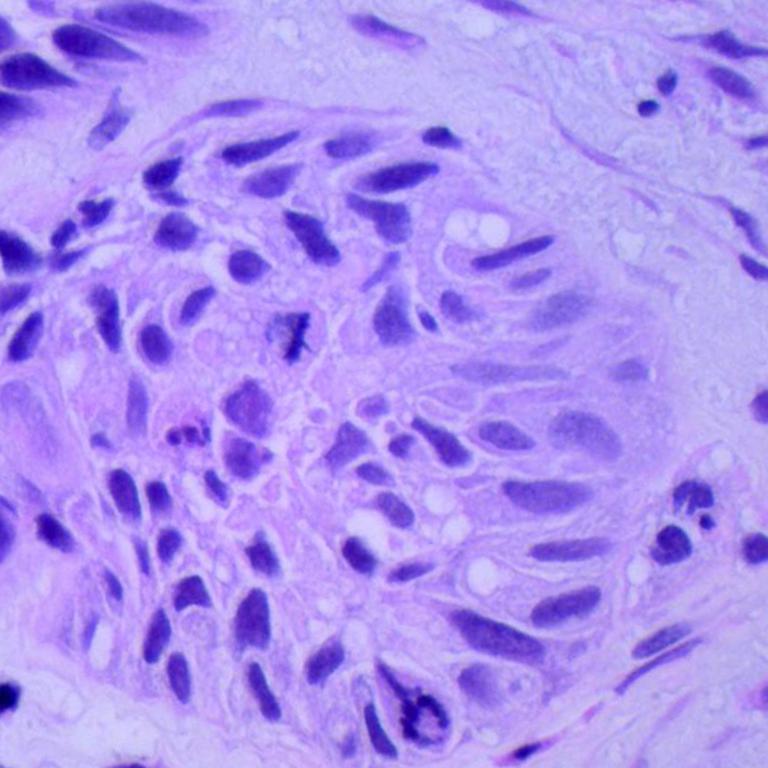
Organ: lung
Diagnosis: squamous carcinomas